Question: I'm receiving this error when I start my application but I have NO idea what feature isn't implemented. It doesn't print anything to the console or tell me what isn't implemented.
Is there a way to figure this out? The only thing I have to go on is this error message that appears in a window:

Interestingly enough my application does start after I click ok, but I'd like to figure out what the problem is.
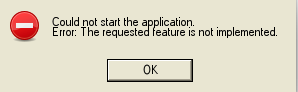
Answer: Minimize to systray is my first guess. That wasn't implemented last time I looked.
But you might be able to find a stack trace in Windows' Event Viewer -- Application Log